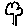
Label: tree